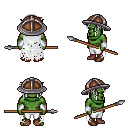
a pixel art fantasy rpg character, male body template, orc, green skin, white tattered cape, white pants, gray pixie cut hairstyle, chain helm, white cloth bracers, brown shoes, spear, four views (front, back, left, right), 2x2 character sprite sheet, small pixel art, hard edges, no anti-aliasing